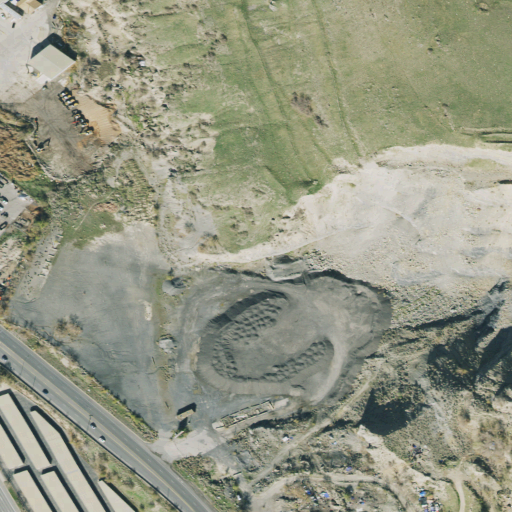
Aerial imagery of valley in Utah named Hell Canyon containing high intensity development, shrub, medium intensity development, grassland, and low intensity development